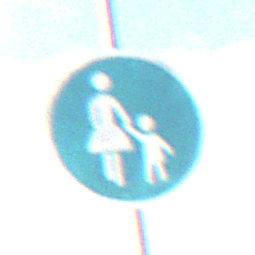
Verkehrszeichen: Gehweg
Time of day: MorningAfternoon
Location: Outdoor (RoadRail)
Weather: PartlyCloudy
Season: NotSpecified
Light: Natural